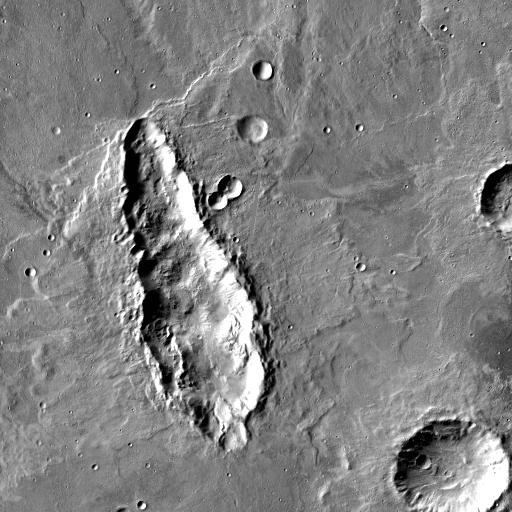
Crater classes present: Background, Other, Layered, Buried